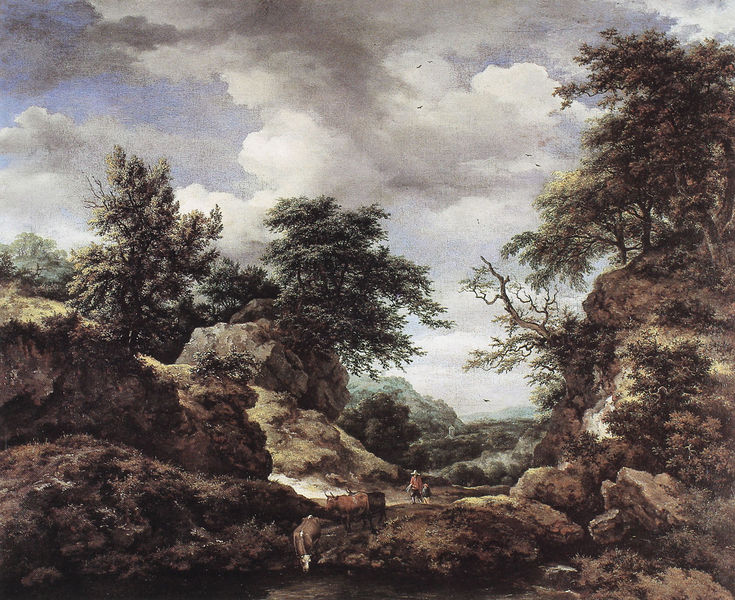
Titel: A wooded landscape with a waterfall
Künstler: Jacob van Ruysdael
Schlagwörter: baum, felsen, gemälde, gewitter, himmel, vogel, wasser, weiß, wolken, bäume, landschaft, menschen, see, äste, braun, frau, hut, zeichnung, rot, weg, malerei, jacke, saufen, trinken, mensch, steine, kühe, sträucher, kind, vater, tal, berge, gebirge, dorf, kuh, schlucht, rinder, kunst, tränke, hirte, hirten, schäfer, sohn, unterwegs, ladschaft, quelle, hierte, dürre äste, wolken rinder